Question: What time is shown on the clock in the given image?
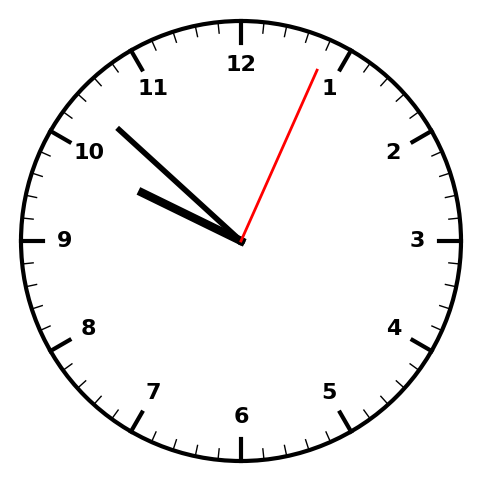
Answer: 09:52:04